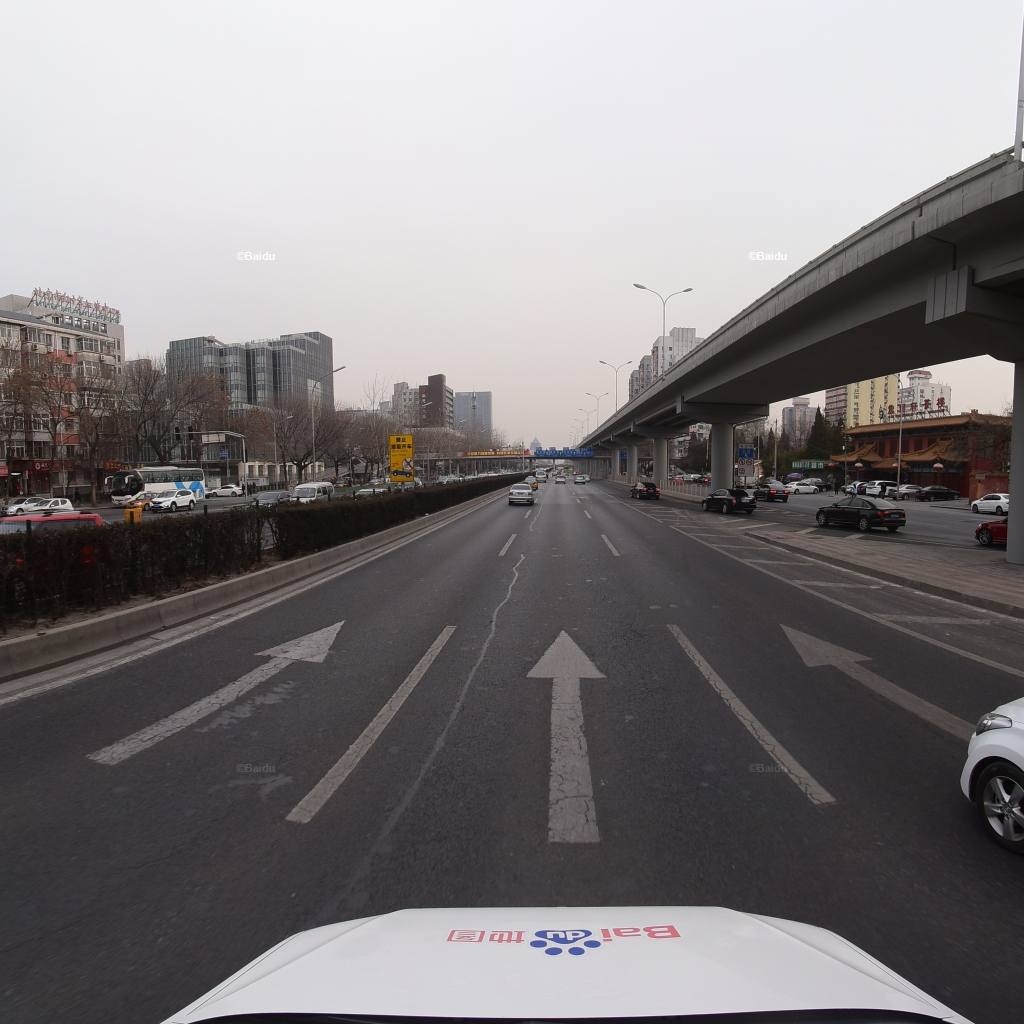
Region: Xicheng
Road damage annotations: longitudinal crack, longitudinal patch, longitudinal patch